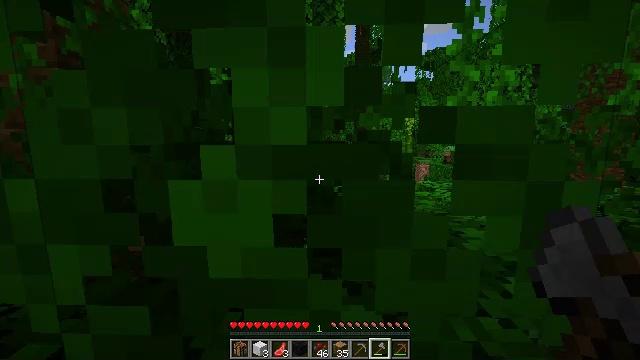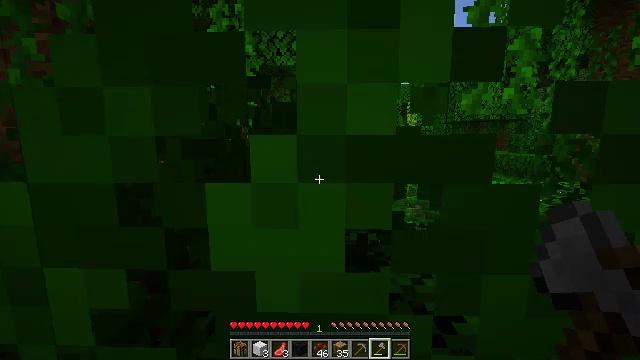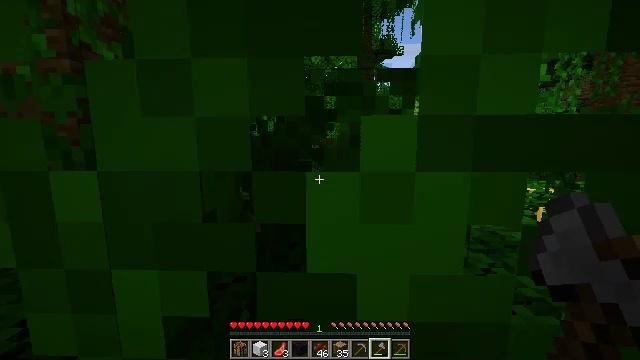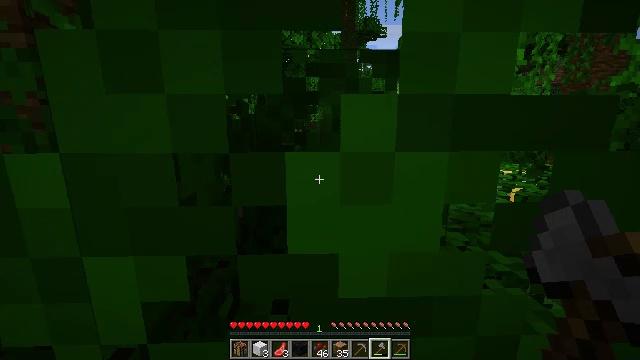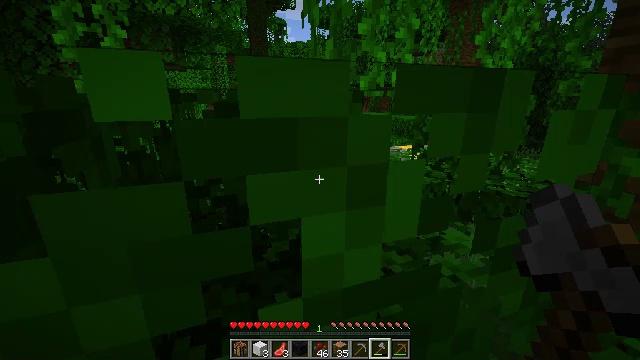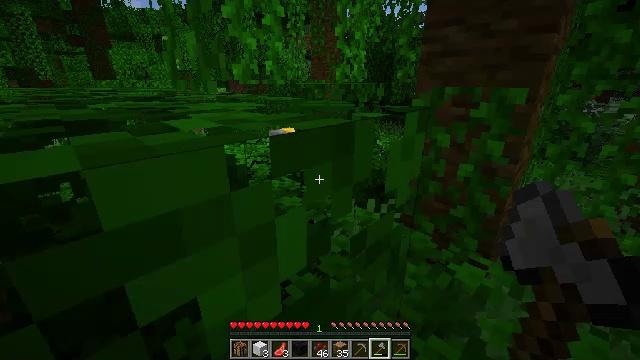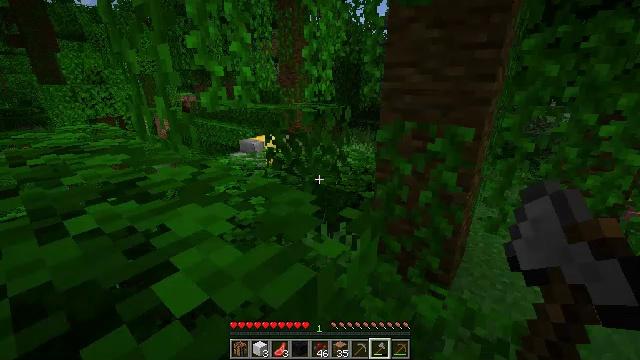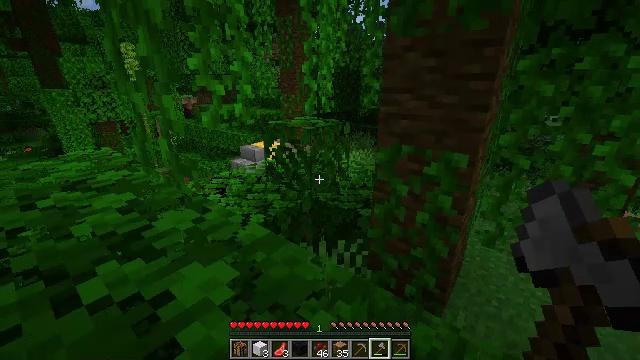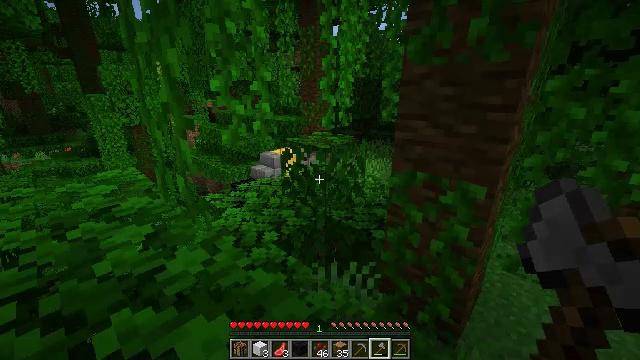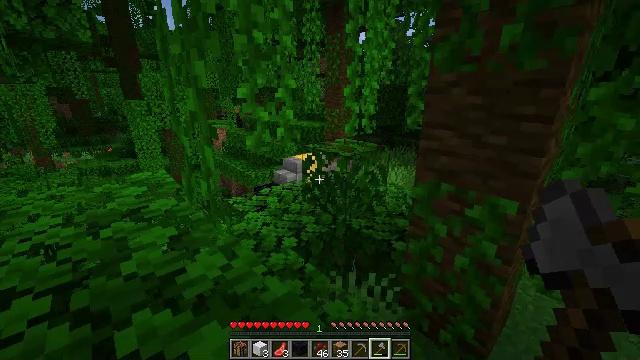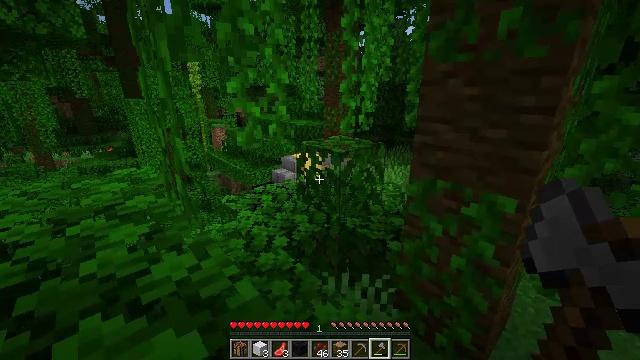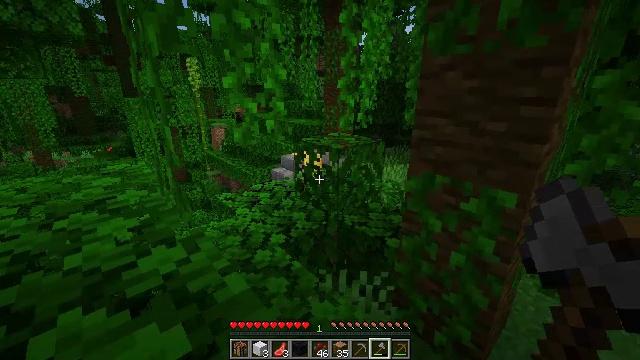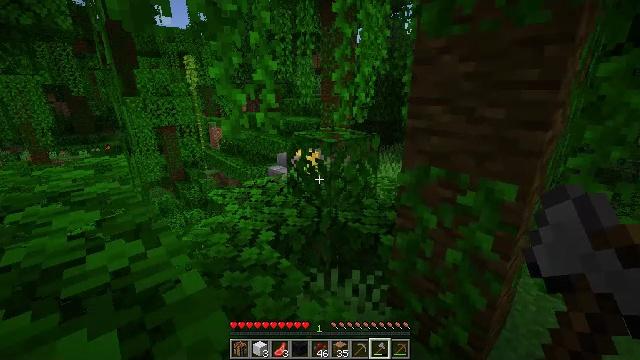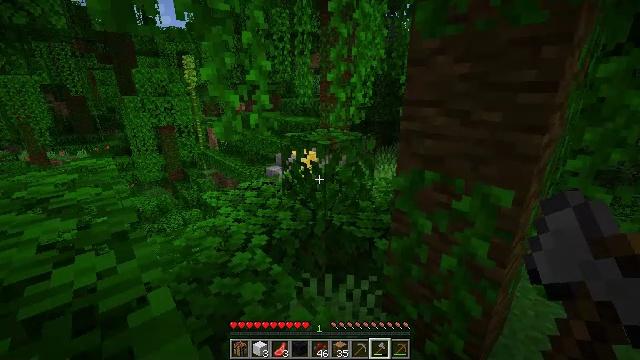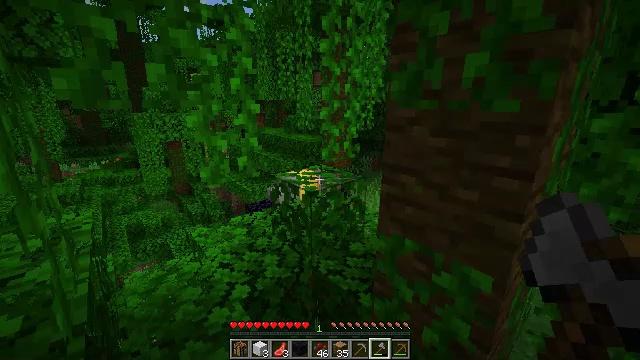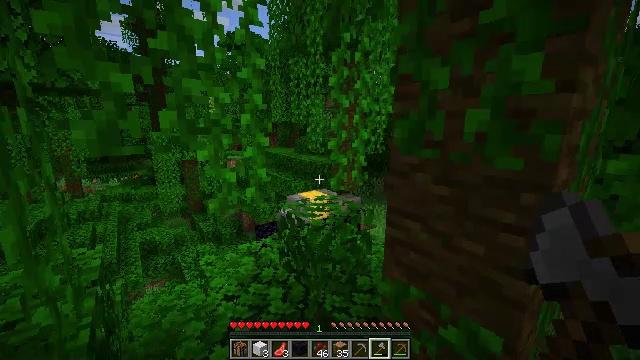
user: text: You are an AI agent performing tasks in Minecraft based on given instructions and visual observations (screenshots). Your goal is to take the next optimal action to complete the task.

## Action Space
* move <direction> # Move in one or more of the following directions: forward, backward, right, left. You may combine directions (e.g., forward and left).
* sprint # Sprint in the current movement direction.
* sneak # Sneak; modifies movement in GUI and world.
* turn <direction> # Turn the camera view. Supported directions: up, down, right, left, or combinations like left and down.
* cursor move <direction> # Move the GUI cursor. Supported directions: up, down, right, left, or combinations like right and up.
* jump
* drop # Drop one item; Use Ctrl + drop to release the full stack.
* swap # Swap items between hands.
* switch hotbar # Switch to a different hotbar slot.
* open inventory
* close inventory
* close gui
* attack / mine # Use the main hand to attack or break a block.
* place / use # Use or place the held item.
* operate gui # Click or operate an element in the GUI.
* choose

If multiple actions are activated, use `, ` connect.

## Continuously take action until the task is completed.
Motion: motion action
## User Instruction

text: Break the jungle leaves with your hand or shears.
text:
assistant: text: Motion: move forward and move left
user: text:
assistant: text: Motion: move forward
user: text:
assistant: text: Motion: move forward, turn right and down
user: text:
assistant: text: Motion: move forward, turn right and down, jump
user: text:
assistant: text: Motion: move forward, turn right and down, jump
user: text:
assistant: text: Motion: move forward, turn right, jump
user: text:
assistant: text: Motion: move forward, jump
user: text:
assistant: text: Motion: move forward and move right, turn left
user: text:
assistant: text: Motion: move forward and move right, turn left and up
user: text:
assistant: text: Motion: move forward and move right
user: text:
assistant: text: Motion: move forward and move right
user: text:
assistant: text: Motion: move forward and move right
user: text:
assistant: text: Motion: move forward and move right
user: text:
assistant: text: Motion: move forward and move right, turn left and up, jump
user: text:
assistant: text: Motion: move forward and move right, turn left and up, jump
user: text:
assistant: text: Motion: move forward and move right, turn left and up, jump
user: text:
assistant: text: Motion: move forward and move right, turn left, jump
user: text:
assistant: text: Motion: move forward and move right, turn left
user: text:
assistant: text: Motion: move forward and move right
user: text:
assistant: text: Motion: move forward and move left
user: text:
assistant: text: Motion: move forward and move left
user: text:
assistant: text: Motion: move forward and move left
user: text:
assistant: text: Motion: move forward and move left, turn right and down
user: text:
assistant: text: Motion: move forward and move left, turn right and down
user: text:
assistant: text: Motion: move forward and move left, turn right and down
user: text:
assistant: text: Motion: move left, turn right and down
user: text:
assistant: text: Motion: move left, turn right and down
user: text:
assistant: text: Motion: move forward and move left, turn right and down
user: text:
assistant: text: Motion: move forward and move left, jump
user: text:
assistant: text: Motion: move forward and move left, jump